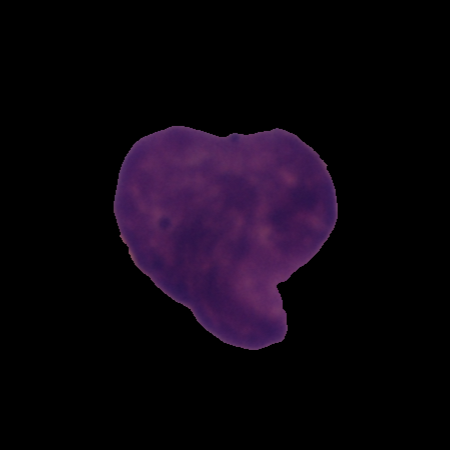
Label: cancer